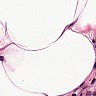
Metastatic tissue present: no